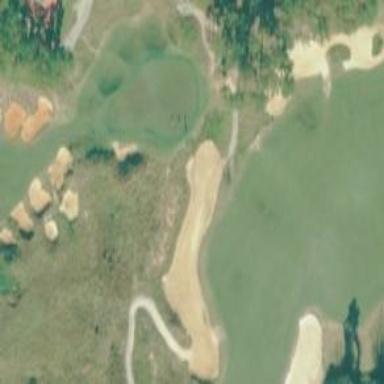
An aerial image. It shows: Path for golf carts.